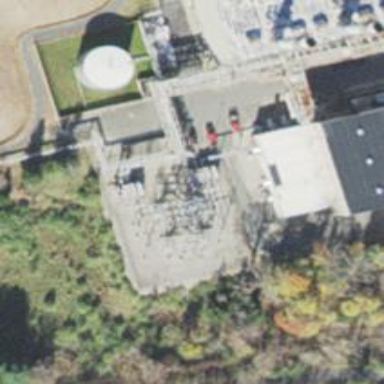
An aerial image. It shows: Power substation specializing in generation.